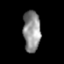
Tissue: prostate
Cell type: T cells
Senescence score: 0.7836
Nuclear area (px): 703
Mean DAPI intensity: 141.862